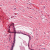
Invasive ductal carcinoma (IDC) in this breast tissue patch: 0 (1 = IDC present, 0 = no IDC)